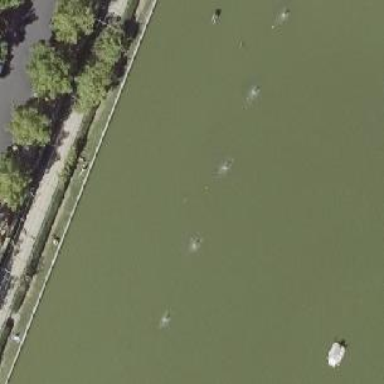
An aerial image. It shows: Fountain.